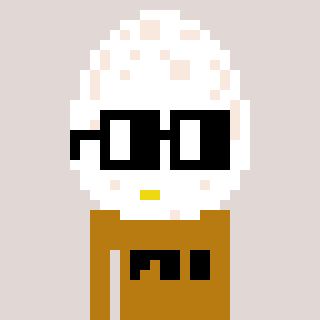
a pixel art character with square black glasses, a egg-shaped head and a gold-colored body on a warm background